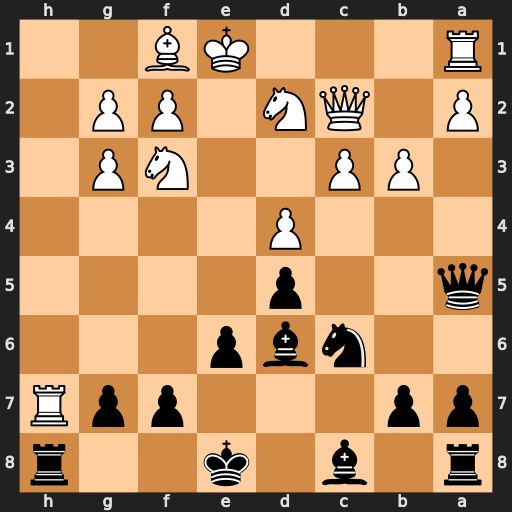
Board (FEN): r1b1k2r/pp3ppR/2nbp3/q2p4/3P4/1PP2NP1/P1QN1PP1/R3KB2
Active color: b
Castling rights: Qkq
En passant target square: -
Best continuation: Rxh7 b4 Qa3